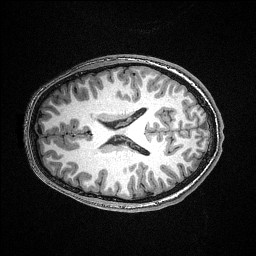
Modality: T1w
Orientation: axial
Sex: male
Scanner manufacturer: siemens
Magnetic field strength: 3 T
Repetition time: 2.3 s
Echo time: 0.00336 s